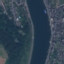
Label: River